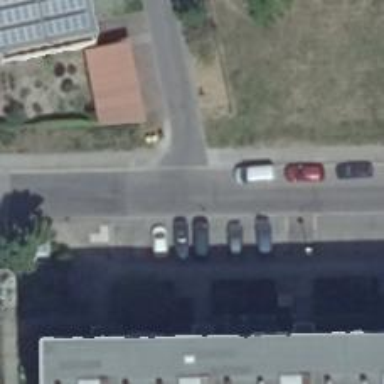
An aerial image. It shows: Residential road with asphalt surface. Perpendicular parking lane on the left side.